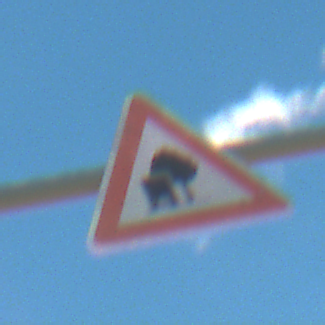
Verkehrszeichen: UnzureichendesLichtraumprofil
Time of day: Midday
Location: Outdoor (Nature)
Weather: PartlyCloudy
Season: NotSpecified
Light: Natural